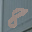
Label: 8